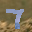
Label: 7